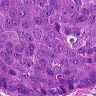
Metastatic tissue present: yes